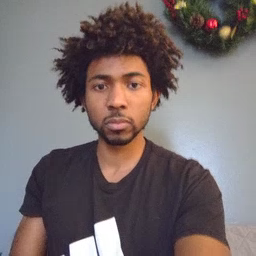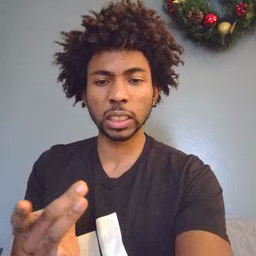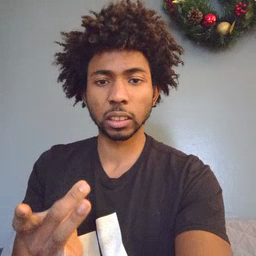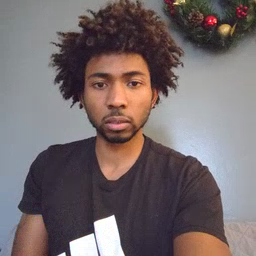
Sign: sticky